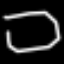
Label: octagon